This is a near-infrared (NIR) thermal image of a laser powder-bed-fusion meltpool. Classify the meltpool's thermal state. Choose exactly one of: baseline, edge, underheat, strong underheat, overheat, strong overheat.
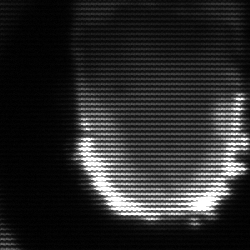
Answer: baseline